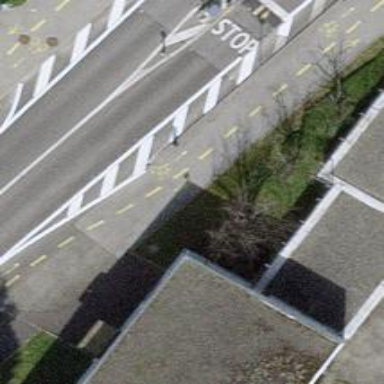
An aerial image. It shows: Asphalt cycleway for cycling.